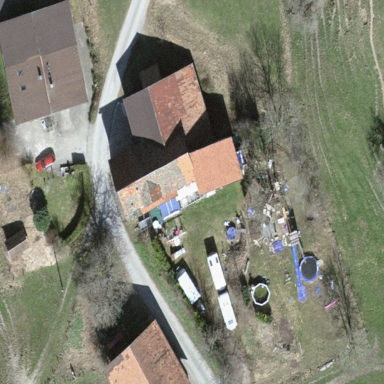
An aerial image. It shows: Farmyard area.